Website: walmart
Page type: address-validator
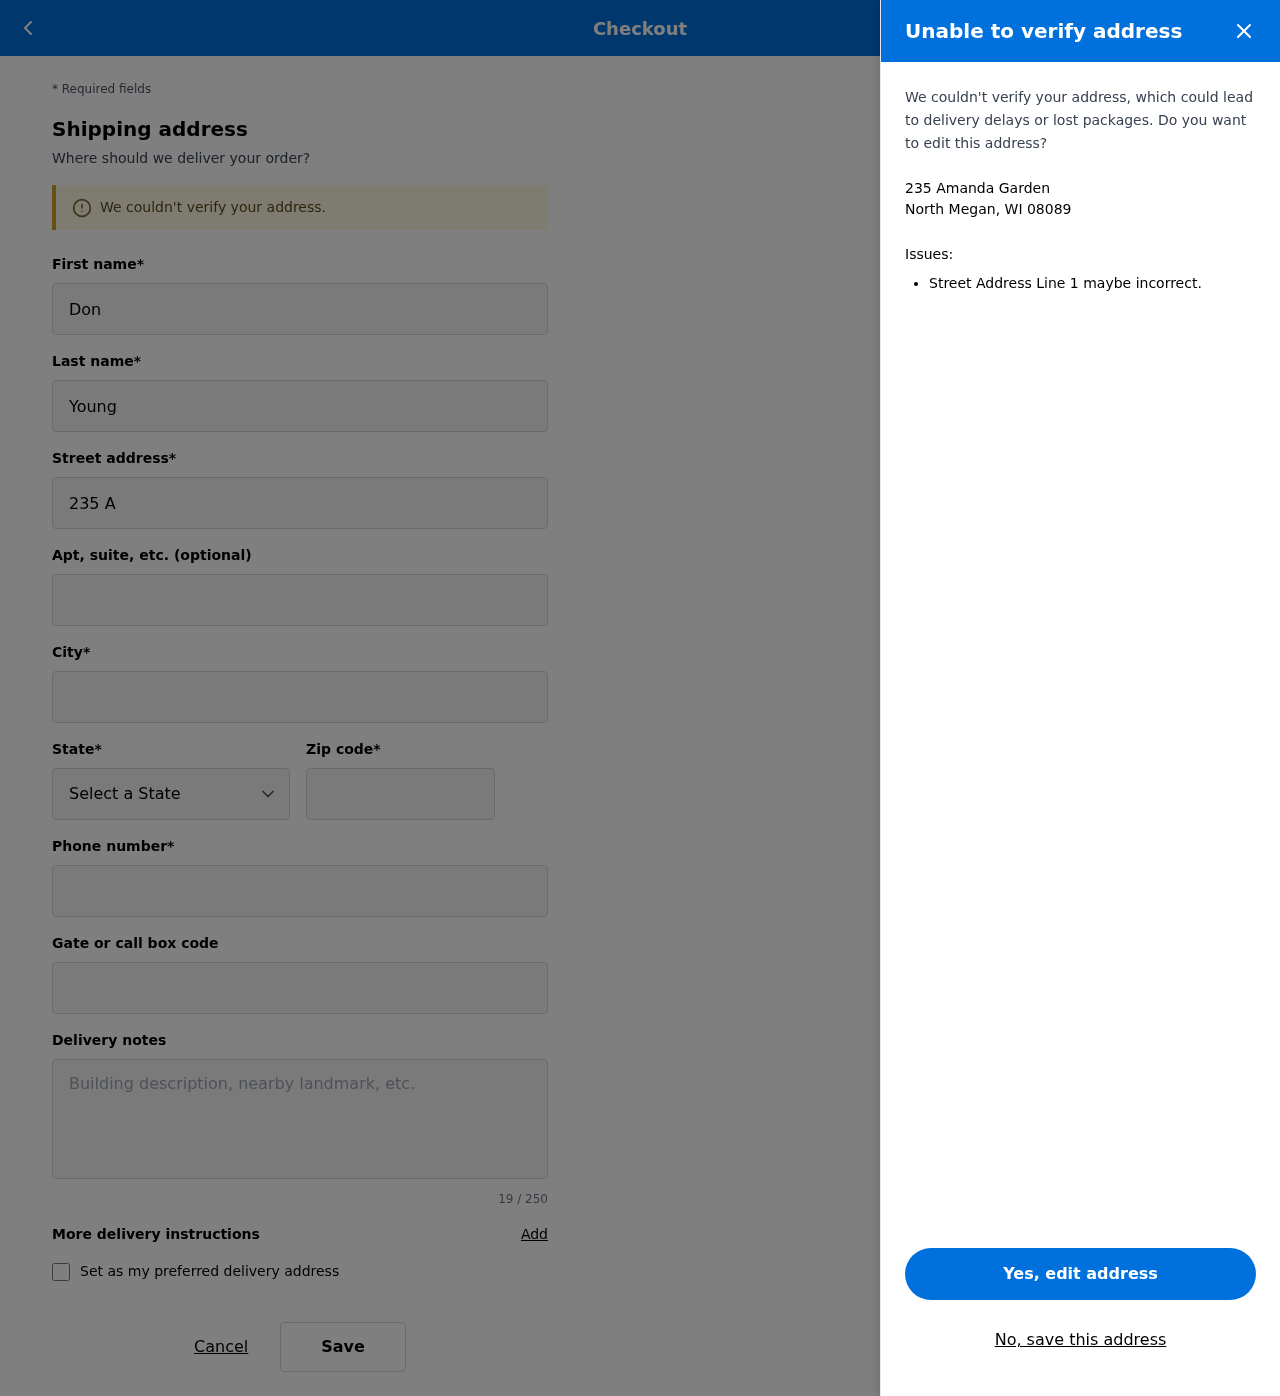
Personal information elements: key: PII_CITY_STATE_ZIP
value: North Megan, WI 08089
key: PII_DELIVERY_INSTRUCTIONS
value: Ring doorbell twice
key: PII_STATE_ABBR
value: WI
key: PII_STREET
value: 235 Amanda Garden
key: PII_FIRSTNAME
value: Don
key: PII_LASTNAME
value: Young
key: PII_CITY
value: North Megan
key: PII_POSTCODE
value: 08089
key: PII_PHONE
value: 4997682210
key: PII_SECURITY_CODE
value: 2907